A spectrogram of one vibration snapshot from a rotating bearing is shown (time on one axis, frequency on the other). Based on the visible evidence, which condition applies: normal, inner_race, outer_race, ball?
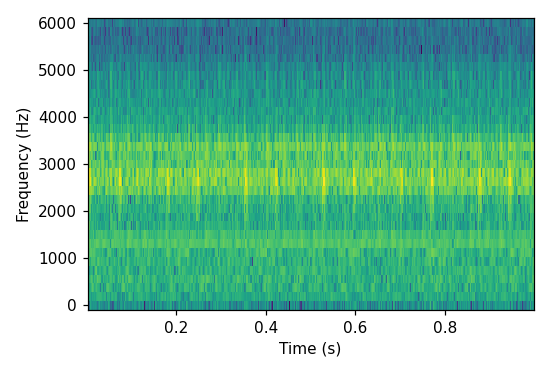
Answer: outer_race